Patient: sex F, age 69
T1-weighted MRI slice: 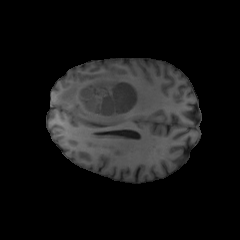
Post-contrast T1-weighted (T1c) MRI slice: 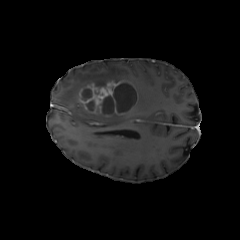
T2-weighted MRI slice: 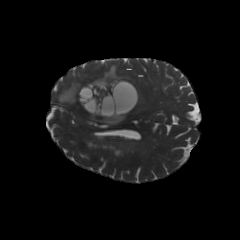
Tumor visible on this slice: yes
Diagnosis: Glioblastoma, IDH-wildtype
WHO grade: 4